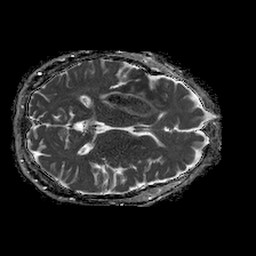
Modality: ADC
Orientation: axial
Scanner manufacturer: philips
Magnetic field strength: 1.5 T
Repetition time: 4.6 s
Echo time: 0.08631 s